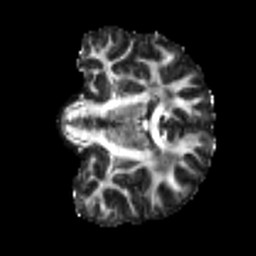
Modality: FA
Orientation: coronal
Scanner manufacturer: siemens
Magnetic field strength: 3 T
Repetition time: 4 s
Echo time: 0.0594 s